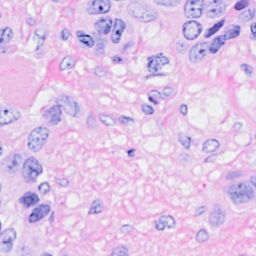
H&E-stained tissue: Breast